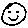
Label: smiley face